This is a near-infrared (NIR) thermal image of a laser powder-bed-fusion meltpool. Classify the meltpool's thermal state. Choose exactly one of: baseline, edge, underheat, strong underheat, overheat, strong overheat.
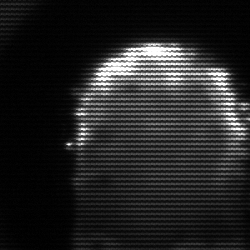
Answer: baseline